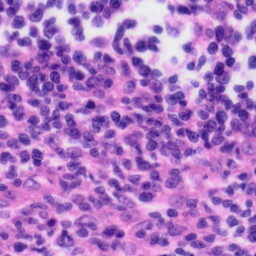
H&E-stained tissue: Tonsil